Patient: sex F, age 27
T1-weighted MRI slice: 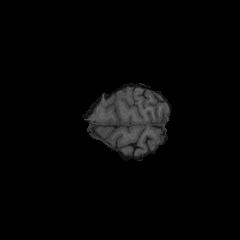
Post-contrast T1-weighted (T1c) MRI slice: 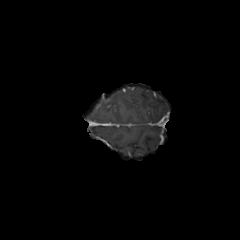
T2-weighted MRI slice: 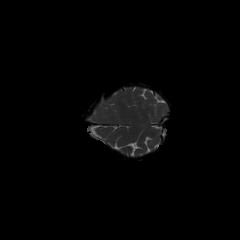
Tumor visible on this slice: no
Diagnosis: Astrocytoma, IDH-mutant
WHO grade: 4